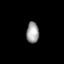
Tissue: prostate
Cell type: Fibroblasts
Senescence score: 0.8242
Nuclear area (px): 254
Mean DAPI intensity: 160.37